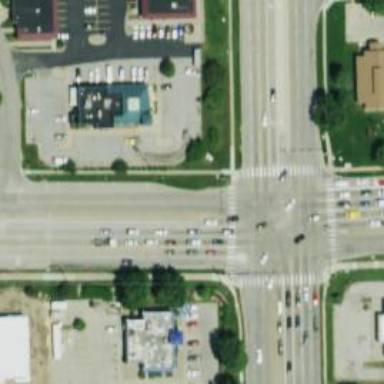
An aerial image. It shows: Primary highway with separate sidewalk.